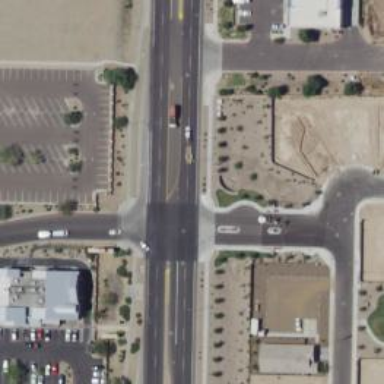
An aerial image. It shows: Unmarked crossing on the road.